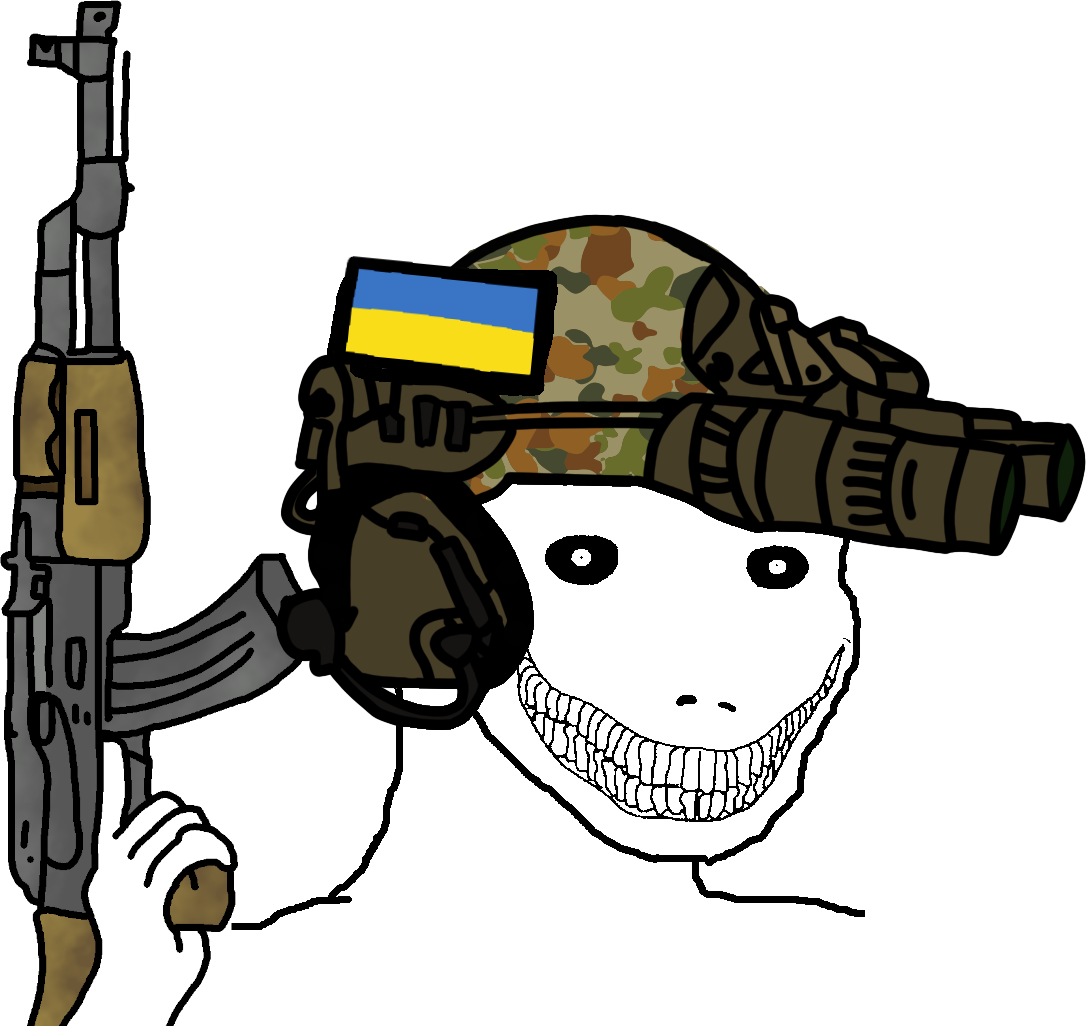
Label: 5_Oomer